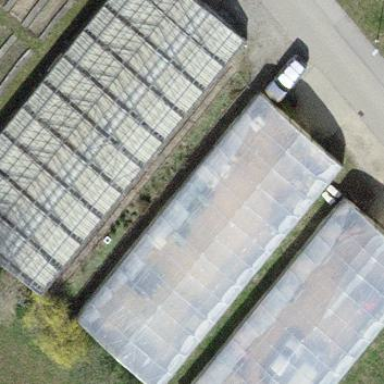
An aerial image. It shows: Greenhouse.